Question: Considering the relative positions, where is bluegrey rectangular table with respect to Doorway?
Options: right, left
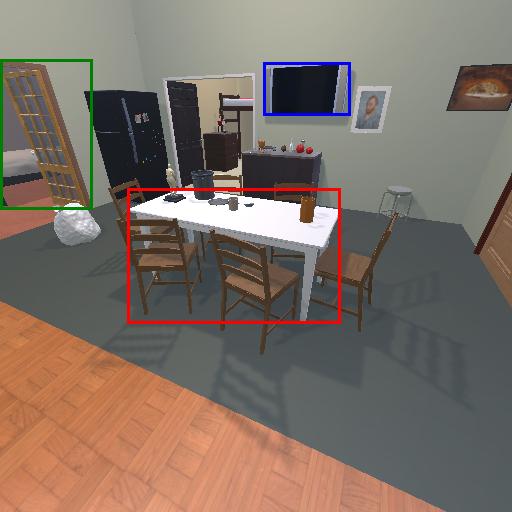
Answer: right